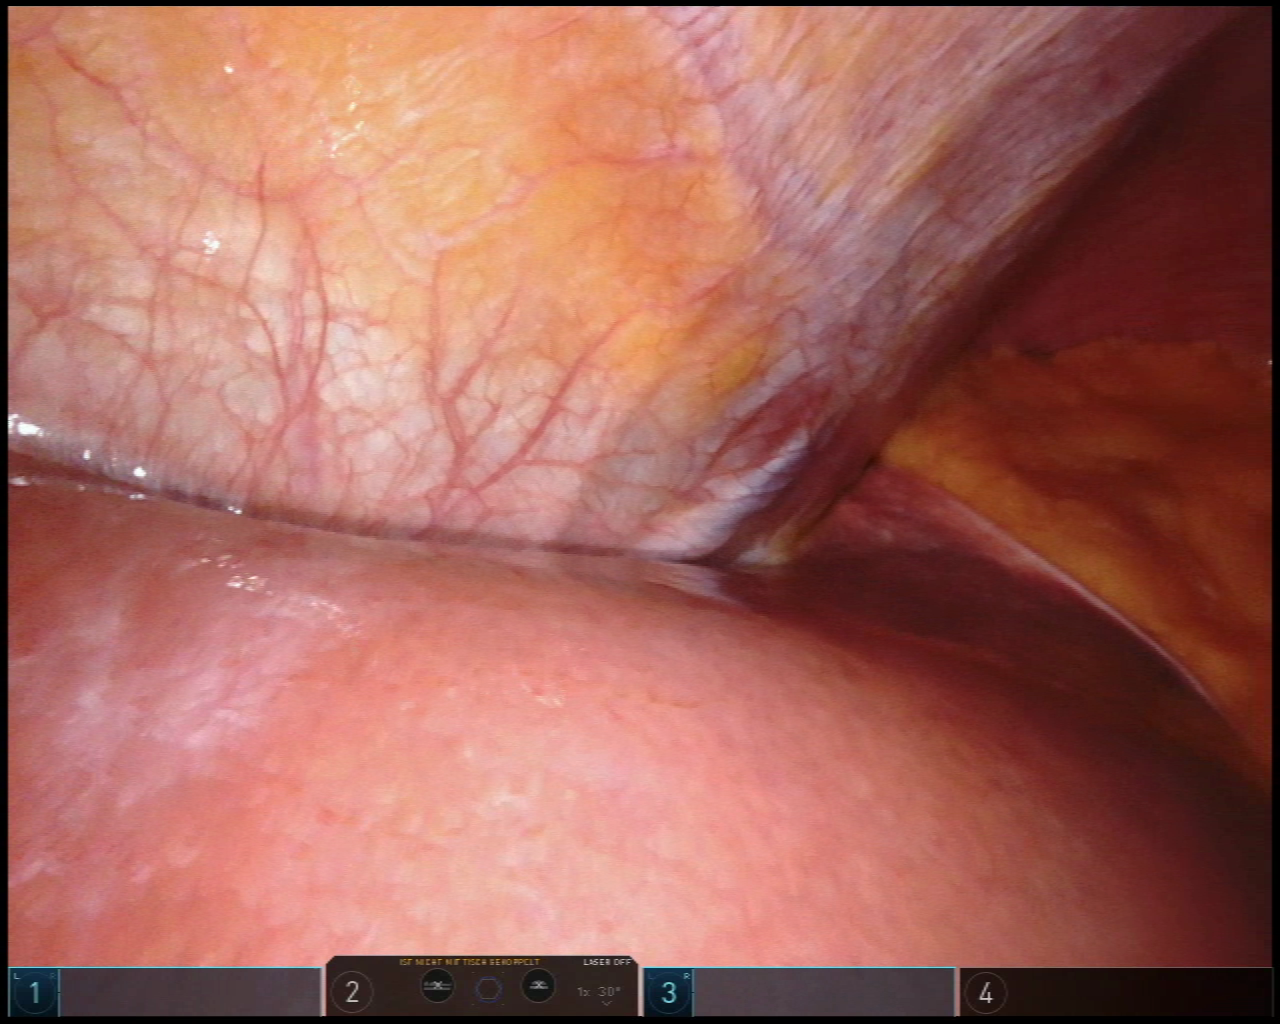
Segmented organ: liver
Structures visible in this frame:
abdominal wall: yes
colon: no
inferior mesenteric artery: no
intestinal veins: no
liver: yes
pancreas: no
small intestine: no
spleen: no
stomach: no
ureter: no
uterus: no
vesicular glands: no